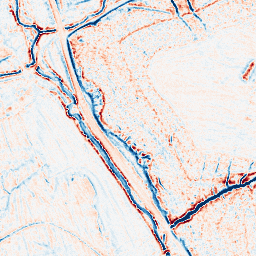
Category: edge_preserving
Decomposition family: bilateral
Decomposition parameters: d: 9
sigma_color: 100
sigma_space: 75
Upsampling method: sinc_hamming
Upsampling parameters: scale: 4
kernel_size: 16
Upsampling scale: 4